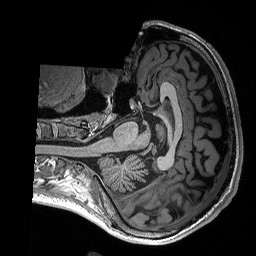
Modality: T1w
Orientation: axial
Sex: male